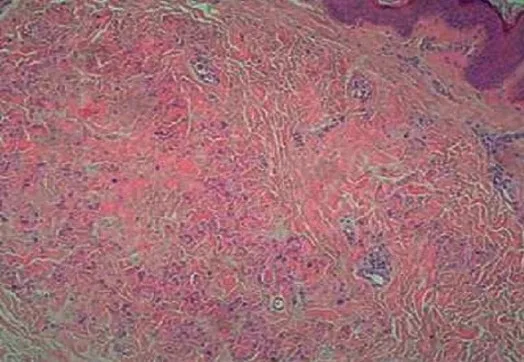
Presence in the mid dermis of degenerated and fragmented elastic fibers with a granular appearance (HESX20).
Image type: pathology (h&e)